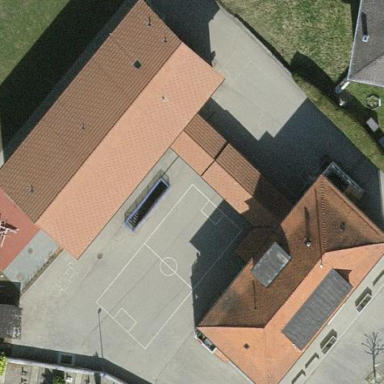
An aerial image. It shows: School building.